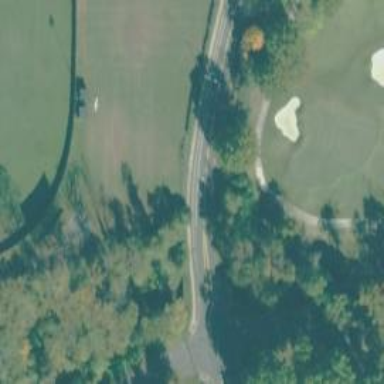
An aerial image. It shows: Path designated for golf carts.